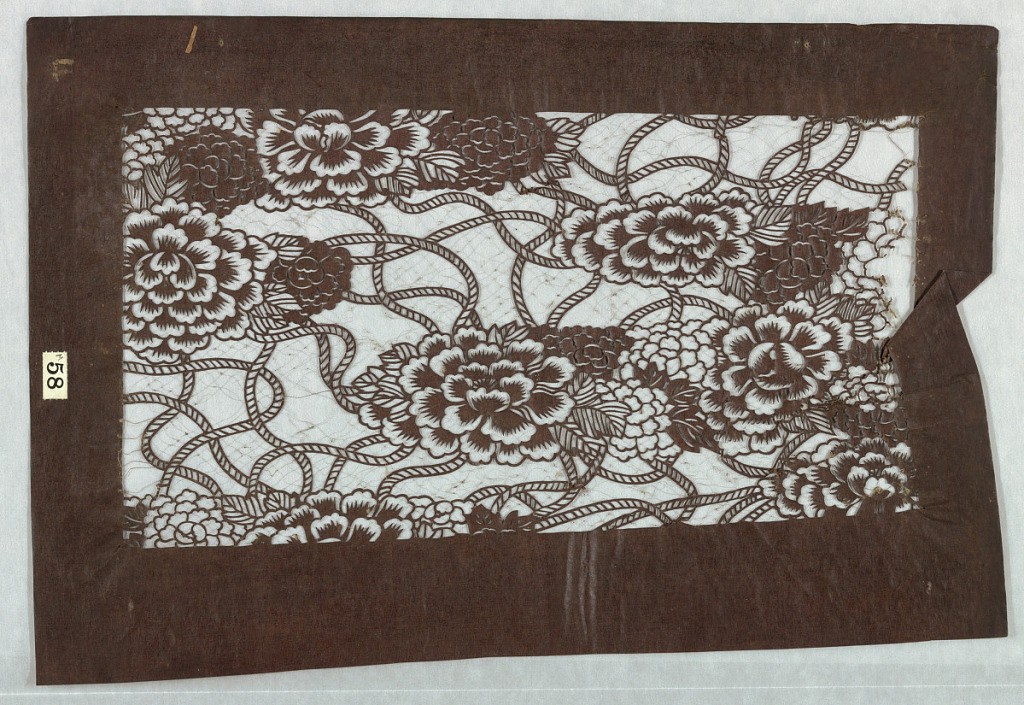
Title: Peonies and Ropes
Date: mid 18th - early 19th century
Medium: Mulberry paper (kozo washi) treated with fermented persimmon tannin (kakishibu), and silk threads (itoire)
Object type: Katagami
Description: Also known as the "King of Flowers," the peony (botan) is a symbol of good fortune, bravery, and honor in Japan. Amongst the variety of peonies, ropes are mingling in the background. Silk threads are added to support the stencil structure.